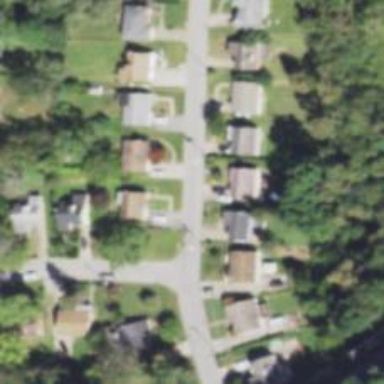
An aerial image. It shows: Driveway.